Current action and preconditions to check: trajectory_clear

Your task: For each precondition in the list above, predict whether it will hold at this action.

Consider the current scene as observed from the mobile robot's camera, and analyze the predicted future states of all dynamic agents (e.g., people, animals, vehicles, or any moving entities) within the NEXT SECOND.

IMPORTANT: Only answer "very likely" if you are absolutely certain—based on strong, clear evidence—that a dynamic agent will violate the precondition in the predicted future state. Do NOT answer "very likely" for unlikely, ambiguous, or low-probability risks.

Ask yourself for each precondition: Is there a high probability, with clear and convincing evidence, that the predicted future states of any dynamic agent will interfere with the predicted future state of the currently executing action within the NEXT SECOND, causing that precondition to fail?

Assess the risk level based on these predictions. Use "likely" or "very likely" if motions create a clear risk of interference.

Use "neutral" or "improbable" if agents are nearby but their predicted paths are clearly diverging or non-conflicting.

Failure Risk Categories: "very improbable", "improbable", "neutral", "likely", "very likely"

Answer Format: Output ONLY the probability_of_failure value from these categories: "very improbable", "improbable", "neutral", "likely", "very likely"

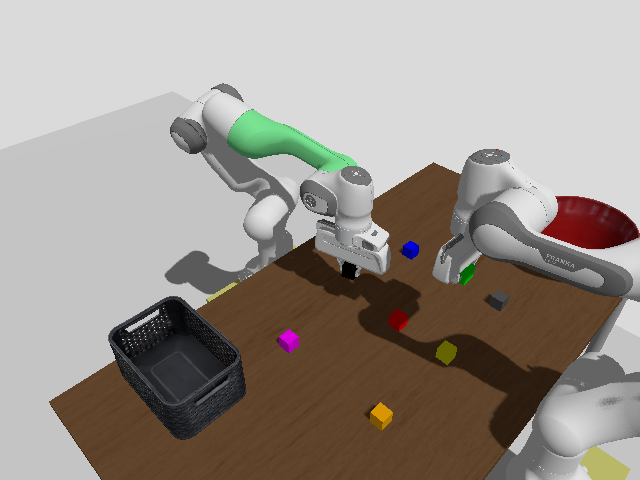

Answer: improbable